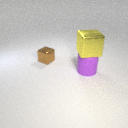
large yellow metal cube above large purple rubber cylinder